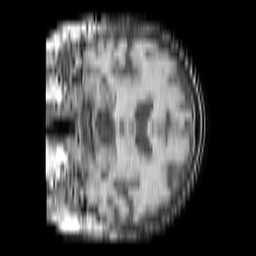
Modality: T1w
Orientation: coronal
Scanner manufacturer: philips
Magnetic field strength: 1.5 T
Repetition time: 0.1861 s
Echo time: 0.00183 s